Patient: sex M, age 42
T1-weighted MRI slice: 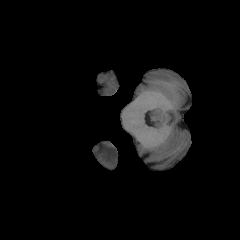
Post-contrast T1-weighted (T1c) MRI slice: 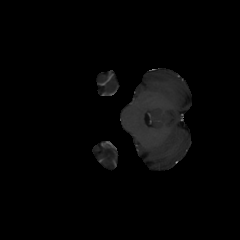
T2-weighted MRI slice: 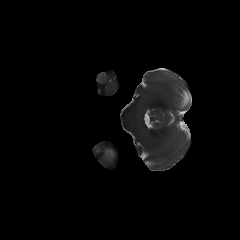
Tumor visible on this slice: yes
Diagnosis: Astrocytoma, IDH-mutant
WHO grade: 2